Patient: sex M, age 48
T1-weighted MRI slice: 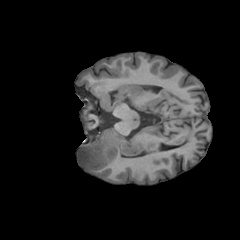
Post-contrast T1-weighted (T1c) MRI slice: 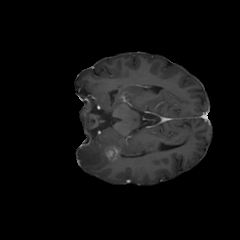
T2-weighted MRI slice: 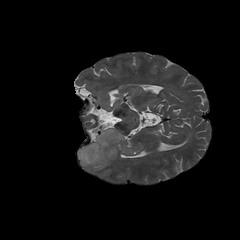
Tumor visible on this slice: yes
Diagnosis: Glioblastoma, IDH-wildtype
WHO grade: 4